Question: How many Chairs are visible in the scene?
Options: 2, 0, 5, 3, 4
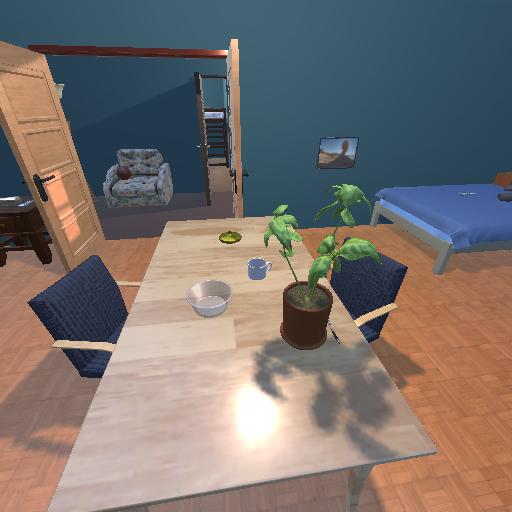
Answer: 2